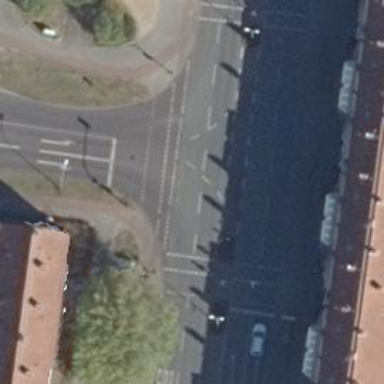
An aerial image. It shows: Traffic signals at road crossing.